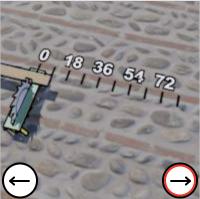
Task: length
Answer: 9
First scale value: 18.0